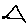
Label: triangle